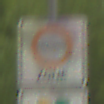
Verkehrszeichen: BeginnUmweltzone
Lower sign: FreistellungVomVerkehrsverbot2
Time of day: MorningAfternoon
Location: Outdoor (Nature)
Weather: Overcast
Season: NotSpecified
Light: Natural